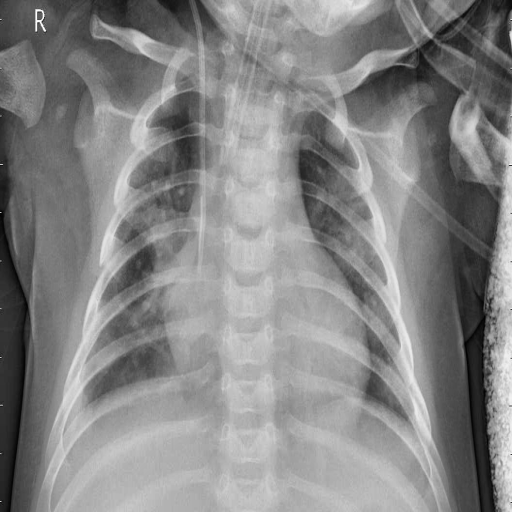
Finding: PNEUMONIA